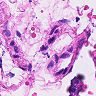
Metastatic tissue present: no